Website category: book
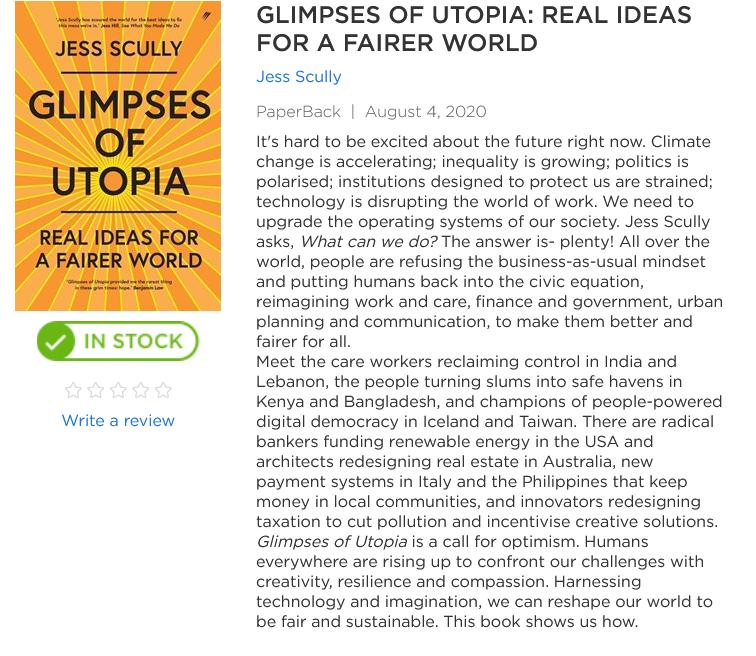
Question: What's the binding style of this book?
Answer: PaperBack

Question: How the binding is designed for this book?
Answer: PaperBack

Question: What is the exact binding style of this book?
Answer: PaperBack

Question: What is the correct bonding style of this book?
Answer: PaperBack

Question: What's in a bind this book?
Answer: PaperBack

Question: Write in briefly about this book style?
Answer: PaperBack

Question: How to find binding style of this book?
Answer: PaperBack

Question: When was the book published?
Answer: August 4, 2020

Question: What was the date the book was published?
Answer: August 4, 2020

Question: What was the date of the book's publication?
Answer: August 4, 2020

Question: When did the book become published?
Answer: August 4, 2020

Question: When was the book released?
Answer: August 4, 2020

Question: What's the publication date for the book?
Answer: August 4, 2020